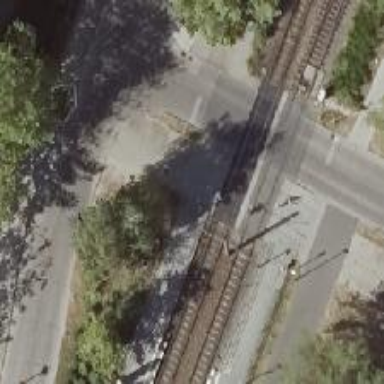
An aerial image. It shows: Uncontrolled tram railway crossing.